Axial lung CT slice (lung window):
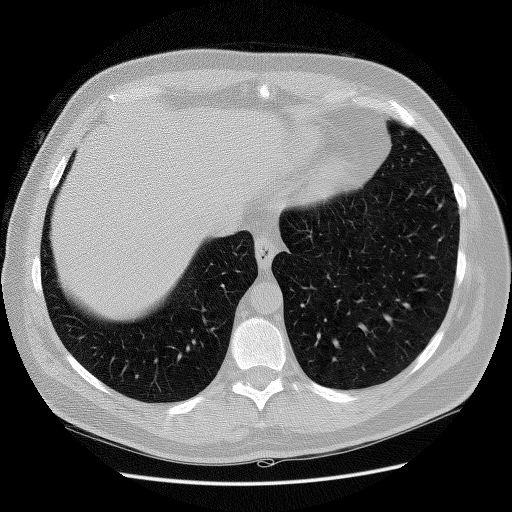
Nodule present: no